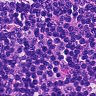
Metastatic tissue present: no